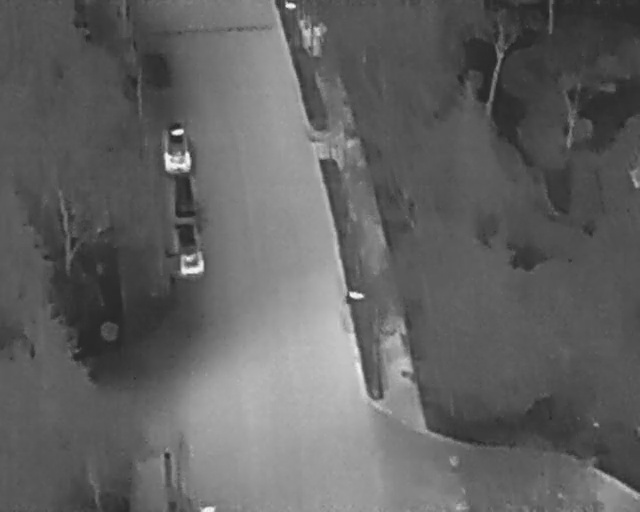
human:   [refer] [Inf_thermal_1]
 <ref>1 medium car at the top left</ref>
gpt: <box>[[23, 26, 31, 32, 2]]</box>